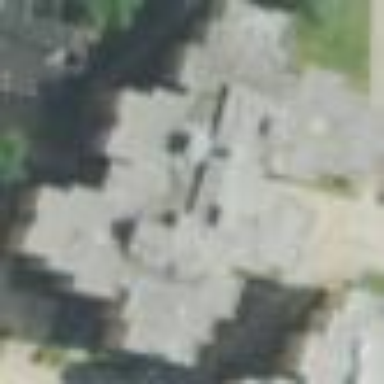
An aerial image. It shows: Residential dormitory building.